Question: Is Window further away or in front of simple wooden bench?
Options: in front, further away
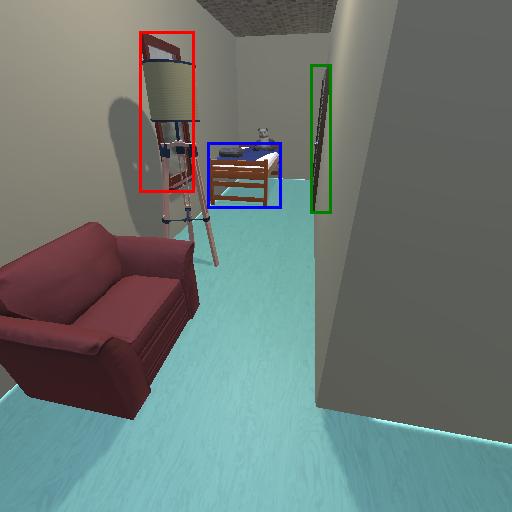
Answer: in front